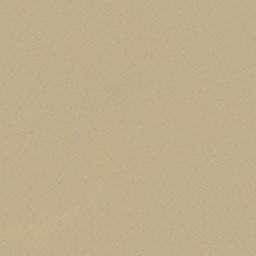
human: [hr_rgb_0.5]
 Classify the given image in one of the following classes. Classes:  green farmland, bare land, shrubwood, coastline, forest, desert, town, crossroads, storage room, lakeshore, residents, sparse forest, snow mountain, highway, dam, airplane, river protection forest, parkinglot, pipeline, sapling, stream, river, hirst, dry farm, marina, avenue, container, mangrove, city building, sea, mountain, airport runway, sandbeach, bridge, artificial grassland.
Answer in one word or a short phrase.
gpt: desert